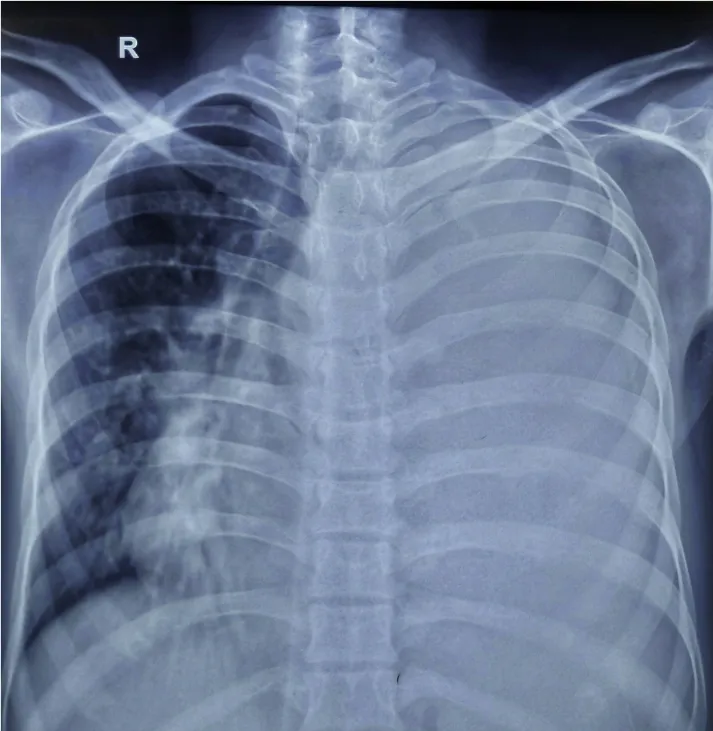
Showing the complete white out lung field on left chest with tracheal shift to right side suggestive of pleural effusion.
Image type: radiology (x_ray)